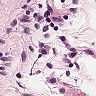
Metastatic tissue present: no